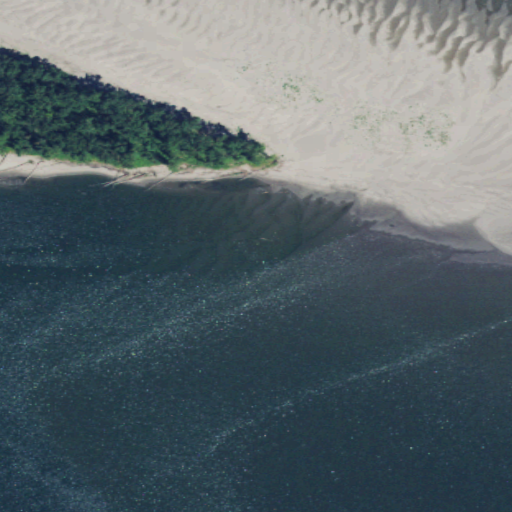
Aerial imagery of island in Washington named Ackerman Island containing open water, barren land, woody wetlands, and herbaceous wetlands